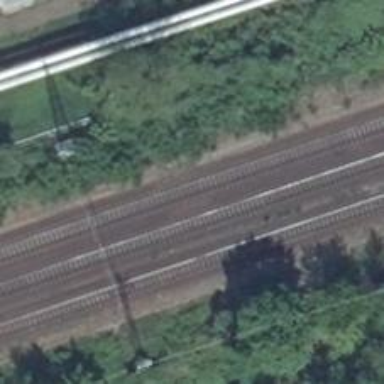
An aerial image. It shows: Railway signal.